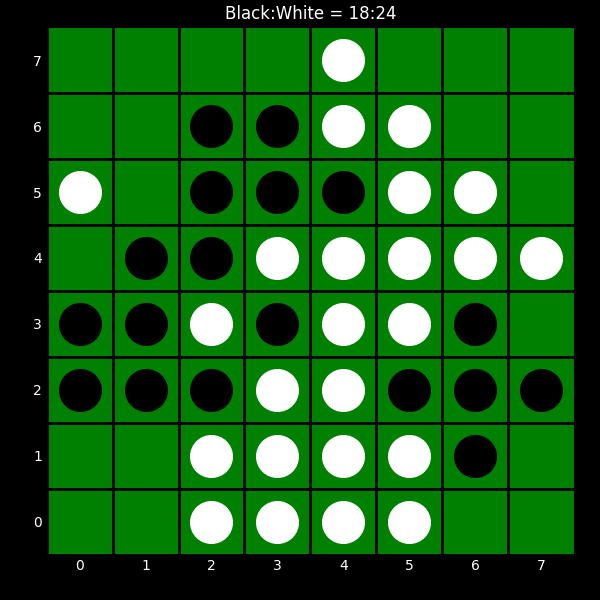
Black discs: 18
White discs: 24